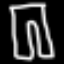
Label: pants